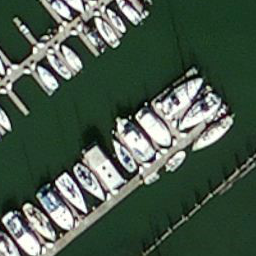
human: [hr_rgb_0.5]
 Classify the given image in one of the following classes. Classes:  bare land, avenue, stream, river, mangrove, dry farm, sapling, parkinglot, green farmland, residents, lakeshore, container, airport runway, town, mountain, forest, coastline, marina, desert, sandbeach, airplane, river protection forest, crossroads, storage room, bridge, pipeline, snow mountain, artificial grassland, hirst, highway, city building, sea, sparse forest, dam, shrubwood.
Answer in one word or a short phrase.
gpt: marina